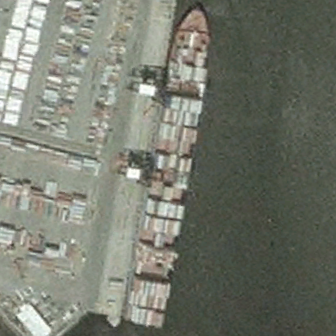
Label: Container_ship